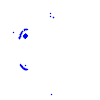
Particle: electron